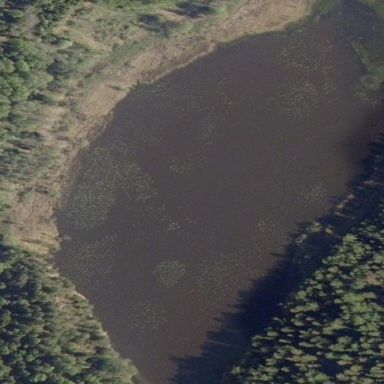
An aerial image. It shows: Serene lake.